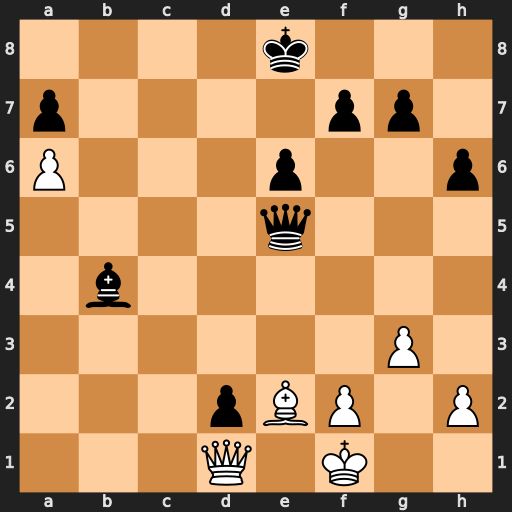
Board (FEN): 4k3/p4pp1/P3p2p/4q3/1b6/6P1/3pBP1P/3Q1K2
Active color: w
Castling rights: -
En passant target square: -
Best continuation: Qa4+ Kd8 Qxb4